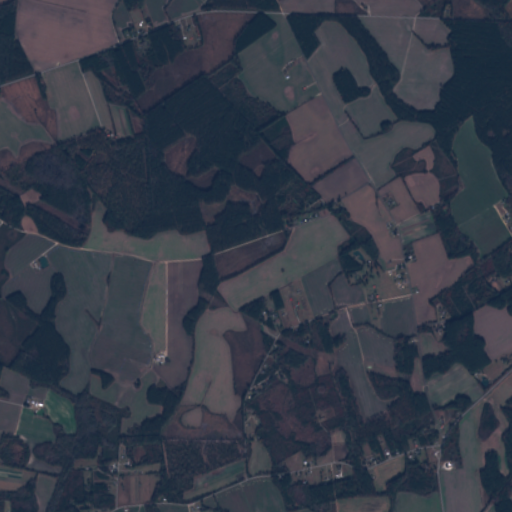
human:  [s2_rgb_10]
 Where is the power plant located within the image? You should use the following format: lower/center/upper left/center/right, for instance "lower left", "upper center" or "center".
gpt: There is no power plant in the image.